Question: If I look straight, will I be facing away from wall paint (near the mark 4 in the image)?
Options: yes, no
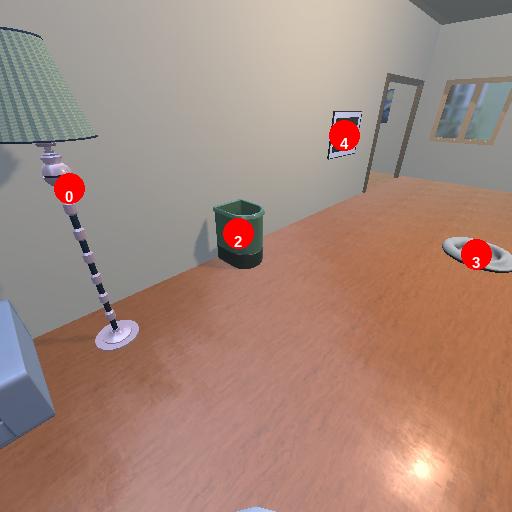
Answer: yes